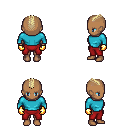
a pixel art fantasy rpg character, female body template, human, dark skin, teal long-sleeve shirt, red pants, white blonde short mohawk hairstyle, gold gloves, four views (front, back, left, right), 2x2 character sprite sheet, small pixel art, hard edges, no anti-aliasing